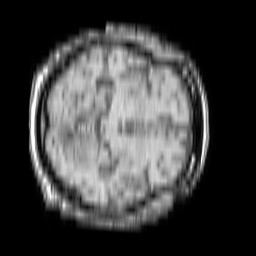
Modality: T1w
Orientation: axial
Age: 79
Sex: male
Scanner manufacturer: philips
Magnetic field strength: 1.5 T
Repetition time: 0.1869 s
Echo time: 0.001851 s